Question: I cannot for the life of me figure out how to create an ImageList control with a PNG file with alpha channel. I would like to use it as the small images in my ListView control.
Describing what I've tried seems overwhelming as I've been working on this for hours. I've searched the web and found virtually nothing on this.
Most things I've tried simply cause the listview to appear without any images.
Then I tried importing the following file into my project as a resource.

Even though I said I'm importing a Bitmap, the Resource Viewer put this resource into a section called PNG. The current version of Visual Studio seems completely baffled by a PNG file.
But right now I cannot even load it into Visual Studio. I get the following error. This error appears to be coming from the resource compiler.
> error RC2170 : bitmap res\Folders.png is not in 3.00 format.
I have recreated the image using IconWorkshop--I'm pretty sure my image is in a current format. Maybe too current for Visual Studio.
Does anyone know how to use PNG/alpha-channel images in an ImageList/ListView?
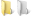
Answer: As xMRi suggested, I was able to make this work by saving my PNG image as a 32-bit/alpha channel BMP file.
Support for the loaded resource had some limitations. For example, 'CBitmap::GetBitmapDimension' returned an empty rectangle. And support for alpha-channel and high quality bitmaps is non existent in Visual Studio.
Nonetheless, if I hard code the image size, it does work. My ListView control correct highlights the image when the item is selected without highlighting the transparent areas. So the alpha channel was correctly recognized.